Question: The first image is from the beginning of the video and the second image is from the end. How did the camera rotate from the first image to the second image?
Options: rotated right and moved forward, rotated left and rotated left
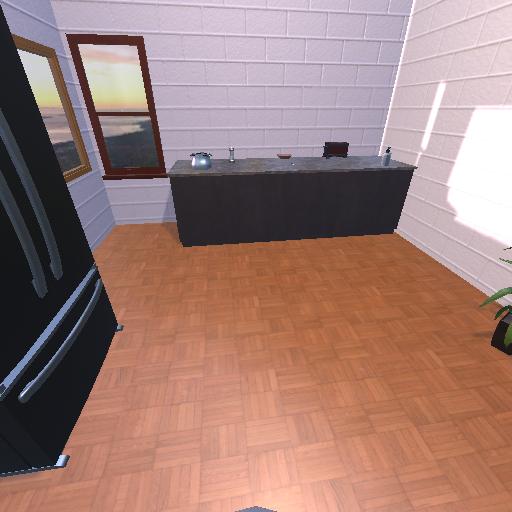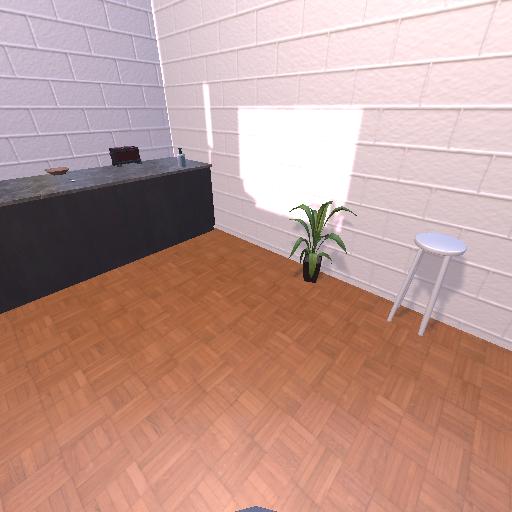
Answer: rotated right and moved forward